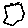
Label: hexagon